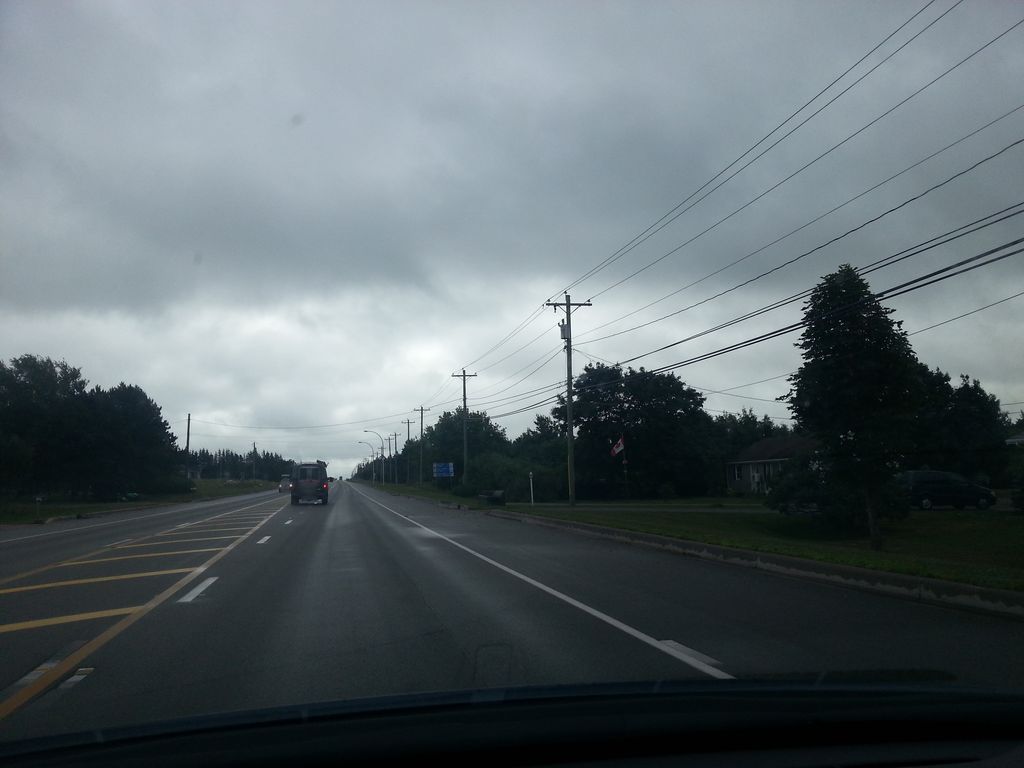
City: charlottetown